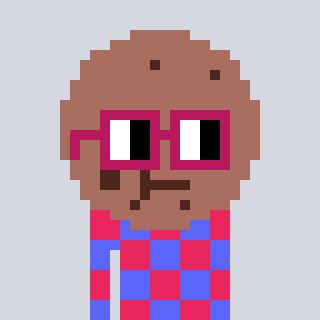
a pixel art character with square dark red glasses, a cookie-shaped head and a purple-colored body on a cool background